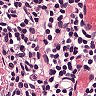
Metastatic tissue present: no